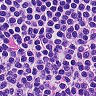
Metastatic tissue present: no